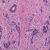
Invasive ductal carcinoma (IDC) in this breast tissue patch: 1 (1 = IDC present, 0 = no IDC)